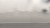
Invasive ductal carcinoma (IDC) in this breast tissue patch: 0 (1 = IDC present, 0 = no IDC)